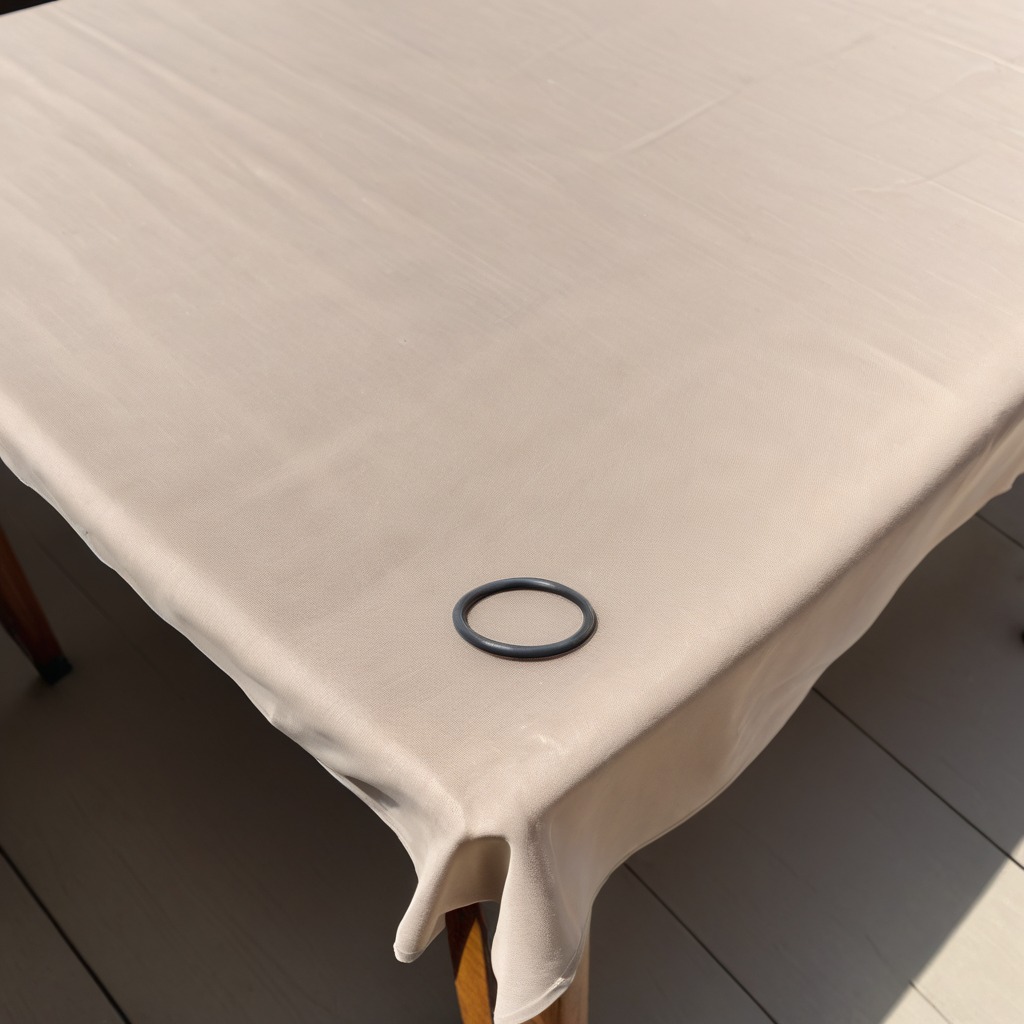
A rubber O-ring lying on the wooden table.